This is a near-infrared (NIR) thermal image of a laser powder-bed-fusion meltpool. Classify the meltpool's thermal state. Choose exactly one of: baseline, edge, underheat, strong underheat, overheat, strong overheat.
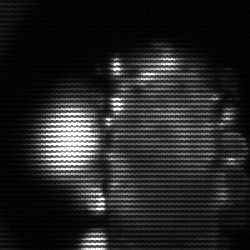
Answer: strong underheat